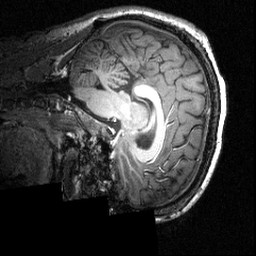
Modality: T1w
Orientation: sagittal
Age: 27
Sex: male
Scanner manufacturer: siemens
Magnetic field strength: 3.951 T
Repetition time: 1.5 s
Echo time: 0.00335 s